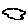
Label: cloud